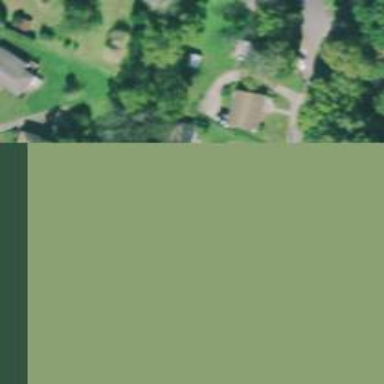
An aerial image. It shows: Driveway.